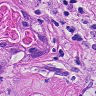
Metastatic tissue present: yes